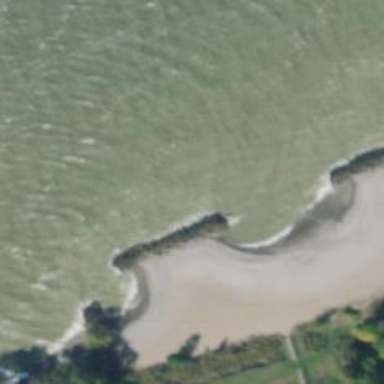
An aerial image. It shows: Breakwater structure.